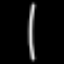
Label: line